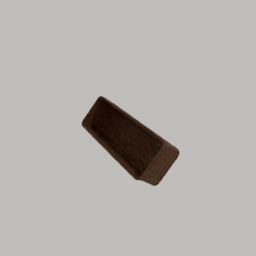
Label: decoration